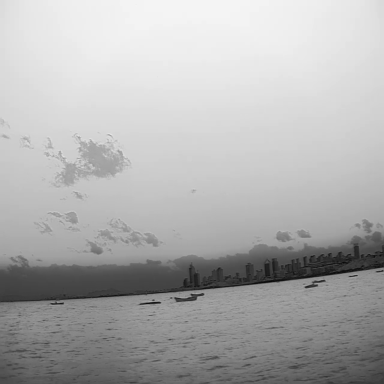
There are eight bulk_carriers in the infrared image.